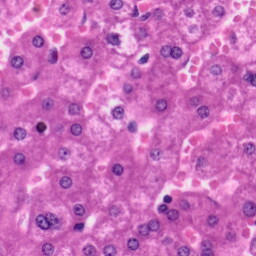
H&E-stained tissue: Liver